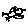
Label: bird